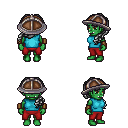
a pixel art fantasy rpg character, female body template, orc, green skin, teal sleeveless shirt, red pants, gray princess hairstyle, chain helm, leather bracers, four views (front, back, left, right), 2x2 character sprite sheet, small pixel art, hard edges, no anti-aliasing